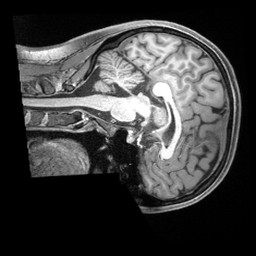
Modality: T1w
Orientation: sagittal
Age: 28
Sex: female
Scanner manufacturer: siemens
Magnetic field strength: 3 T
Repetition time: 2.4 s
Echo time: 0.00226 s